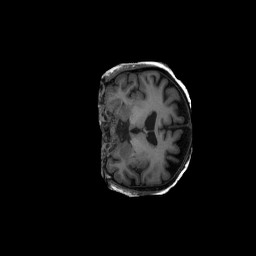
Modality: T1w
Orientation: coronal
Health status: ill
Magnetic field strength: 3 T